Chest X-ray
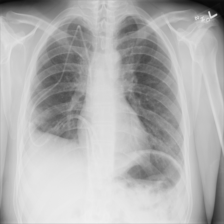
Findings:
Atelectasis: negative
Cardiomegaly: negative
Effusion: negative
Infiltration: negative
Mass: negative
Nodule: negative
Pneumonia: negative
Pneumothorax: negative
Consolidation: negative
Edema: negative
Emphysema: negative
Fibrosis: positive
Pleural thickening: negative
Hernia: negative